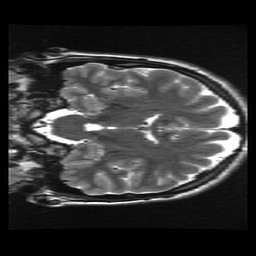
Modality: T2w
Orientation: coronal
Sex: male
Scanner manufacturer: ge
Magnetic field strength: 3 T
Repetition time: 5 s
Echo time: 0.1015 s